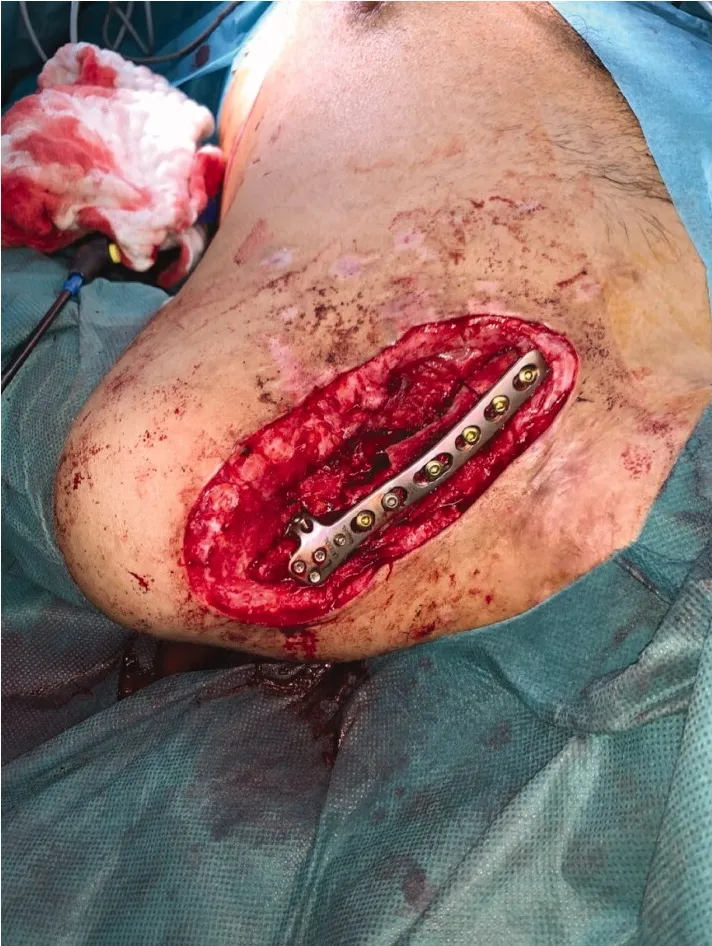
Interposition of a 4 cm iliac crest graft and fixation by a locking plate.
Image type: medical_photograph (other_medical_photograph)